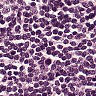
Metastatic tissue present: no